Field crop: maize
Growth stage: 2
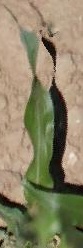
Species: maize